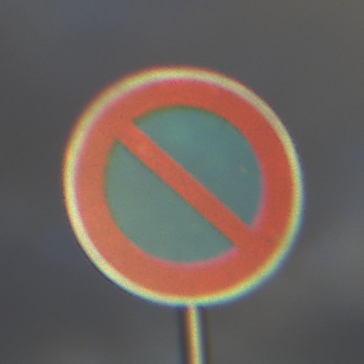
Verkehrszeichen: EingeschraenktesHalteverbot
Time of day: SunriseSunset
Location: Outdoor (Nature)
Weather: PartlyCloudy
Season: NotSpecified
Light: Natural